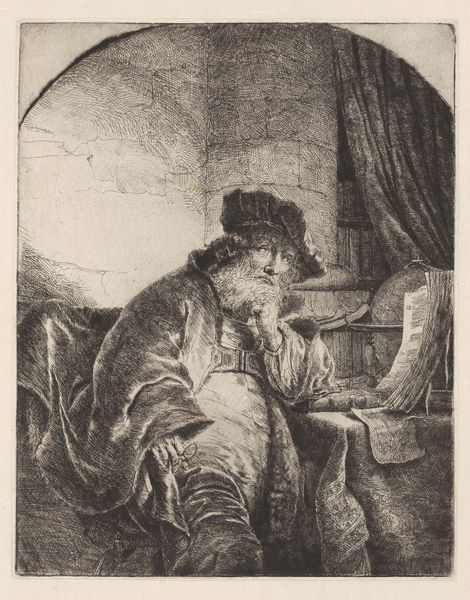
Titel: Peinzende filosoof
Künstler: Ferdinand Bol
Standort: Amsterdam
Institution: Rijksmuseum
Schlagwörter: curtain, hands, hat, white, arm, black, gray, grey, nose, old, table, vorhang, wall, print, stuhl, licht, man, stone, eyes, light, drawing, paper, shadow, cap, chin, mouth, glasses, beard, books, plaster, papers, drape, reading, mann, cloak, bricks, study, bart, hut, schatten, fingers, book, lips, globe, black white, tan, mantel, zeichnung, library, spectacles, buch, alt, tisch, pages, bücher, gürtel, alter, beret, as, kaufmann, 1, dd, musik, shelves, lenses, nische, handler, coth, shelve3s, notenblatt, ellenbogen, lesend, verließ